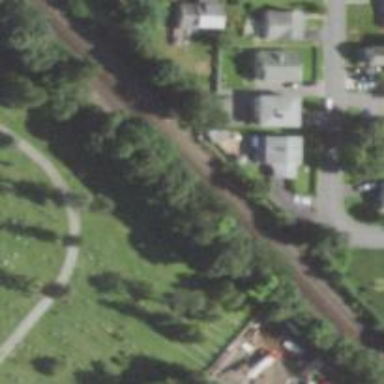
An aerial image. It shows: Electrified railway line.